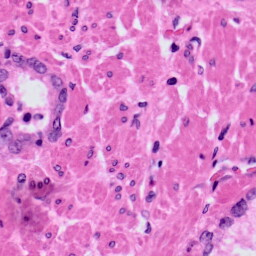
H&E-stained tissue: Prostate